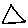
Label: triangle